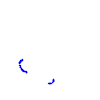
Particle: proton